Question: I'm doing some debugging in eclipse and I find that I've got variables appearing twice, with the second appearance being null:

(I should say that class name is AbstractSyntaxTree because it builds an AST - not because it's declared abstract - although it does inherit form an abstract class...)
Can anyone tell me what might cause this? Is it something about the debugger or about my code?
Edit: let's have a look at the code...
'''
public class AbstractSyntaxTreeBuilder extends AbstractSyntaxTreeSuperclass {
protected GLLHashPool parser;
protected String input;
protected TreeNode root;
protected ArtTextHandler handler;
public AbstractSyntaxTreeBuilder(String sourceString) {
super(sourceString);
}
...
'''
..and the superclass:
'''
public abstract class AbstractSyntaxTreeSuperclass {
protected GLLHashPool parser;
protected String input;
protected TreeNode root;
protected ArtTextHandler handler;
public AbstractSyntaxTreeSuperclass(String sourceString) {
super();
handler = new ArtTextHandler();
Text text = new Text(handler);
parser = new ArtGrammarParser(text);
input = sourceString;
....
'''
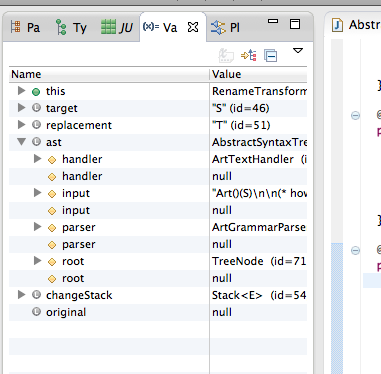
Answer: Remove the following from AbstractSyntaxTreeBuilder:
'''
protected GLLHashPool parser;
protected String input;
protected TreeNode root;
protected ArtTextHandler handler;
'''
They are declared as protected in the super class (AbstractSyntaxTreeSuperclass) so the sub class (AbstractSyntaxTreeBuilder ) will have access to them.